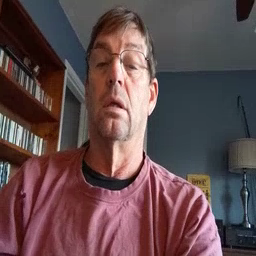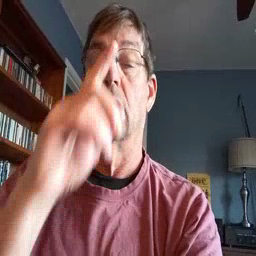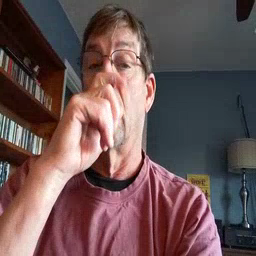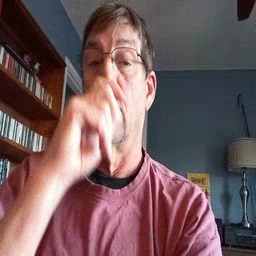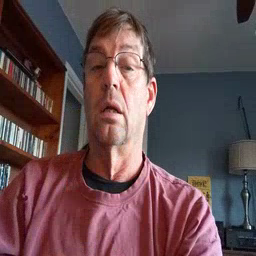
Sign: doll